Brain MRI, t2w sequence, axial 2D slice.
Patient: age 43, sex F, weight 95 kg, height 1.95 m
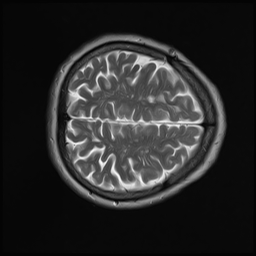